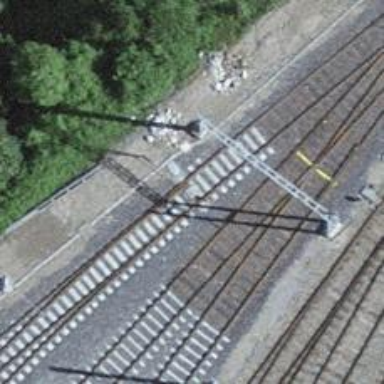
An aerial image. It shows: Railway switch.